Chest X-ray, AP view. Patient: 18 years old, sex M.
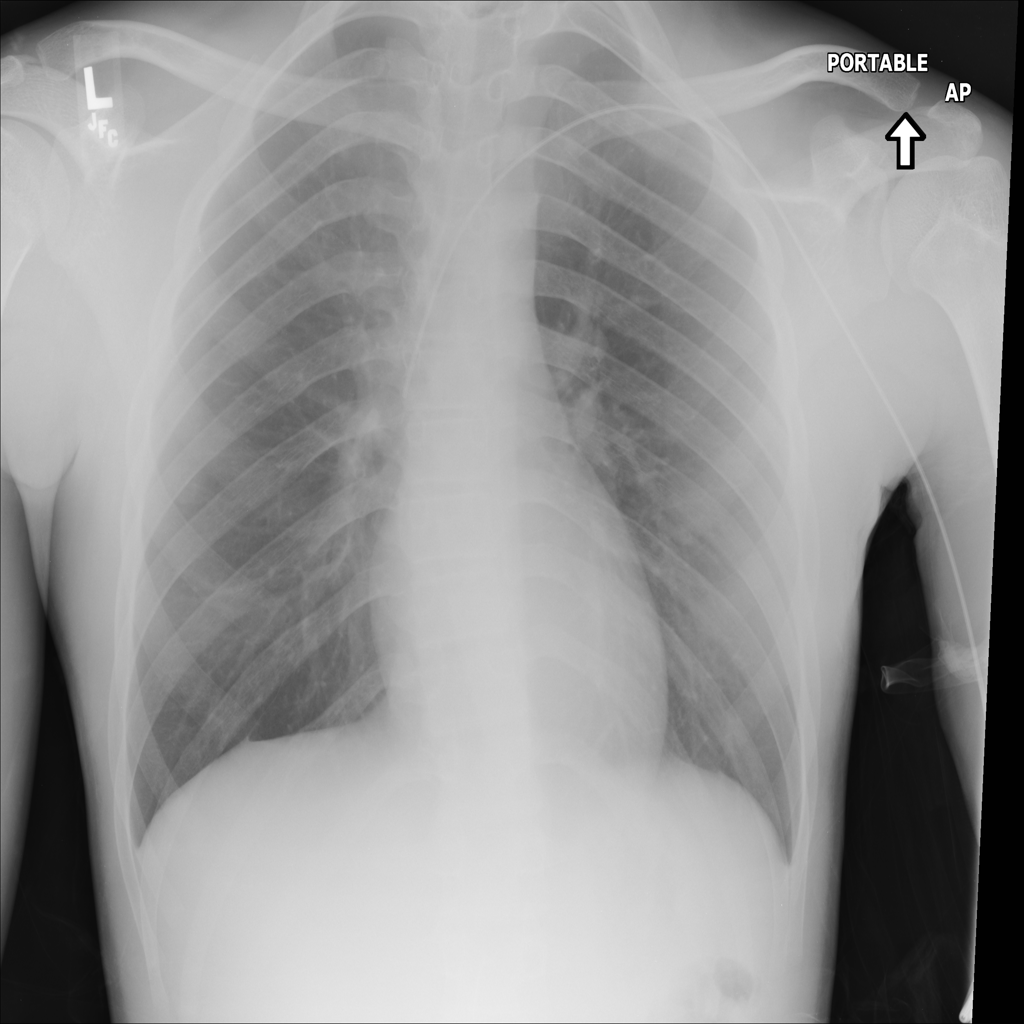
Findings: No Finding